Question: This is my code:
'''
my_array = ["raindrops", :kettles, "whiskers", :mittens, :packages]
# Add your code below!
symbol_filter = lambda {|x| if(x.is_a? Symbol) puts x end}
'''

I want to create a lambda which will filter for symbols in the array.
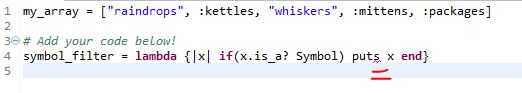
Answer: The error is as follows:
'''
syntax error, unexpected tIDENTIFIER, expecting keyword_then or ';' or '
'
'''
And it is pointing at 'puts', which means 'puts' is what was unexpected.
So the solutions are to give it what it expects
'''
if ( x.isA? Symbol ) then puts x end
if ( x.isA? Symbol ); puts x end
if ( x.isA? Symbol )
puts x
end
'''
As a side, there is another syntax for one-liners like this
'''
puts x if ( x.isA? Symbol )
'''